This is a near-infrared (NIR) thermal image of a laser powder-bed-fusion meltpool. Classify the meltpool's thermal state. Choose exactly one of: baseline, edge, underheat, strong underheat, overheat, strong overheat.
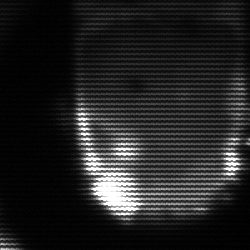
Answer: baseline